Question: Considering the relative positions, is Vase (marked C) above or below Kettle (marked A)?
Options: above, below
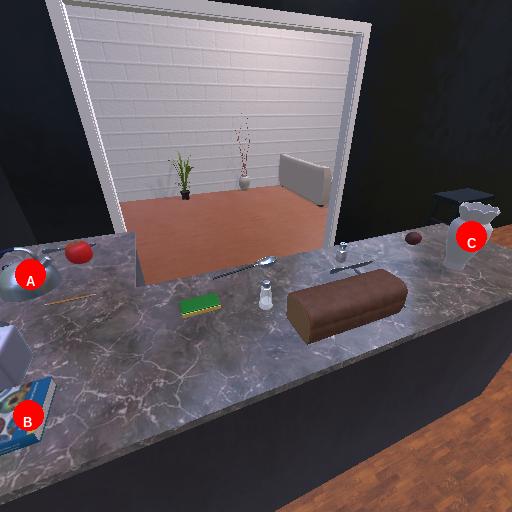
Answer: above